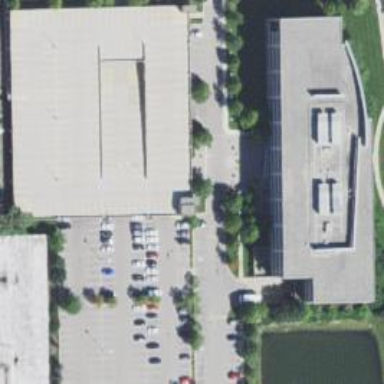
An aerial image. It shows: Multi-storey parking building.